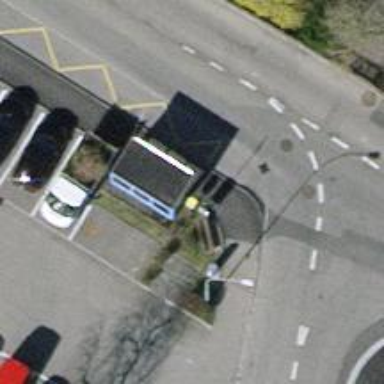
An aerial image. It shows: Platform with shelter for public transport.